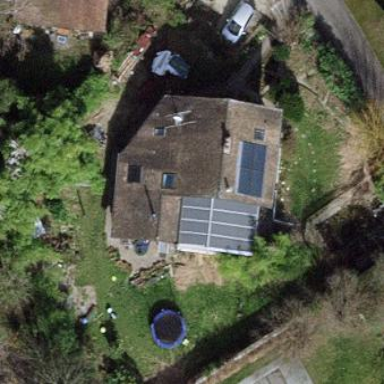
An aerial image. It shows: Garden surrounded by fence.